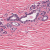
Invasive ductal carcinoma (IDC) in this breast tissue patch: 0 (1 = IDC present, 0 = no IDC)